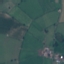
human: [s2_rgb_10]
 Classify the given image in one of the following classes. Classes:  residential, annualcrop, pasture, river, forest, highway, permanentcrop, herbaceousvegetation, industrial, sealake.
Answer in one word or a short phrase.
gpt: Pasture